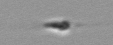
Label: flagellate_morphotype3